Interaction volume radius: 5 \u00c5
Interaction volume height: 20 \u00c5
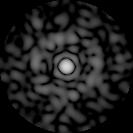
Disorder parameter: 0.8